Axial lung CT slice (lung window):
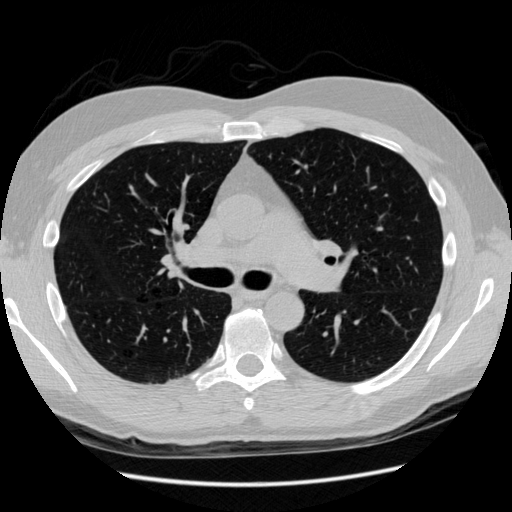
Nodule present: no